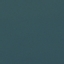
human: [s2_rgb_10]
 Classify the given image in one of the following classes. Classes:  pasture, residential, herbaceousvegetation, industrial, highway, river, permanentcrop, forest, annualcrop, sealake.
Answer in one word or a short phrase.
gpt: SeaLake